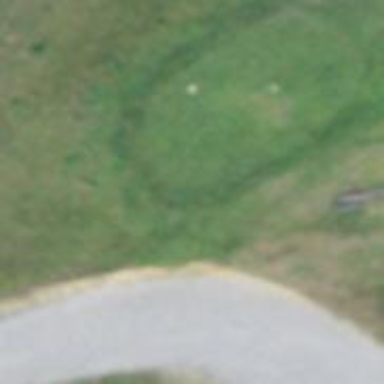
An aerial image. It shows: Golf tee.